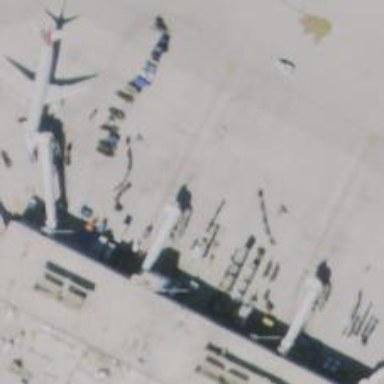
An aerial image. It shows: Airport gate.